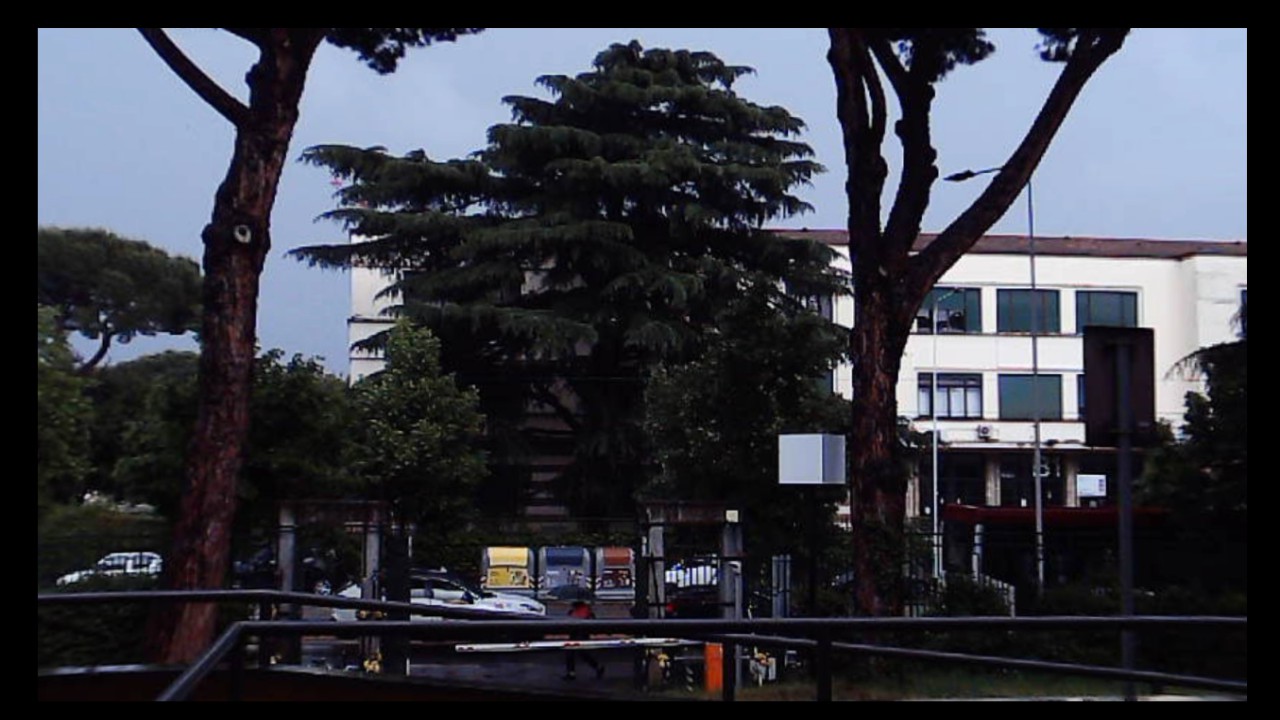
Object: DarwinFPV cineape20